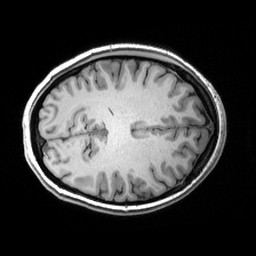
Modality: T1w
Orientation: axial
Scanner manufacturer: siemens
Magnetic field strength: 3 T
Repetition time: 2.53 s
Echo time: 0.00299 s